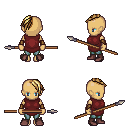
a pixel art fantasy rpg character, female body template, human, tanned skin, maroon tunic, teal pants, blonde long mohawk hairstyle, cloth bracers, maroon shoes, spear, four views (front, back, left, right), 2x2 character sprite sheet, small pixel art, hard edges, no anti-aliasing